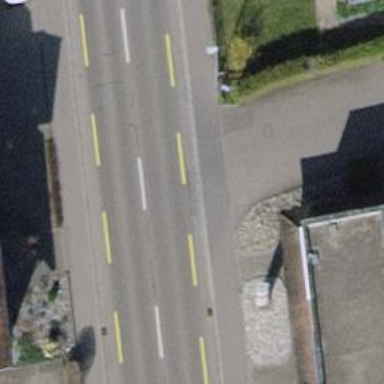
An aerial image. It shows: Unmarked crossing on the road.